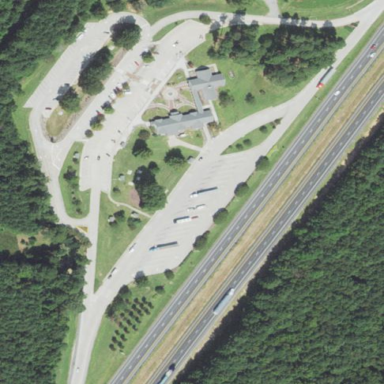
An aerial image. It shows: Rest area on the road.